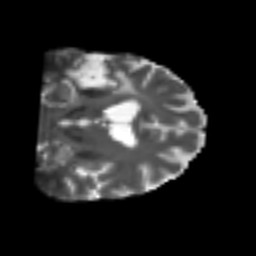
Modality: T2w
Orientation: coronal
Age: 56
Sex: male
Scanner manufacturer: siemens
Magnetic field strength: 3 T
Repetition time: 4.999 s
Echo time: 0.07946 s